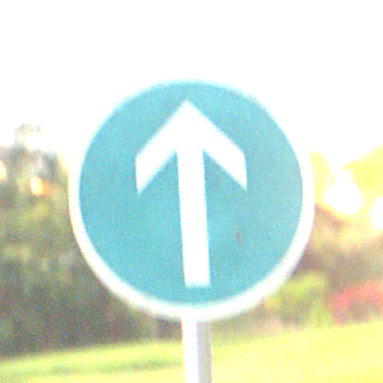
Verkehrszeichen: VorgeschriebeneFahrtrichtungGeradeaus
Umgebung: Outdoor, Nature
Tageszeit: Night
Wetter: Clear
Licht: Natural
Jahreszeit: NotSpecified
Kontrast: HighContrast